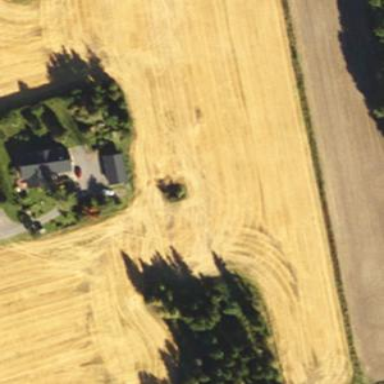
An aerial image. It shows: Farmyard area.